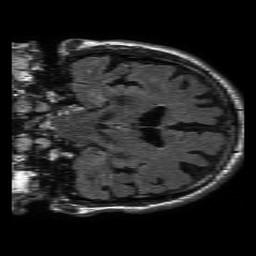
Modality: FLAIR
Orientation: coronal
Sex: male
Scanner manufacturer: philips
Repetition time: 11 s
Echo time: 0.125 s